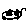
Label: car